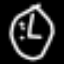
Label: clock